Question: I'm developing a plugin for SonarQube that adds (among other things) a new page where a user can upload a profile picture. To accomplish this, I need to get the id of the currently logged in User. First, I tried this:
'''
<p>The Current User Id = <%=@User.id-%></p>
'''
The result:
> The Current User Id = 4
There are only two users in my instance of Sonar with IDs of 1 and 2, so I knew this couldn't be correct. So I tried this:
'''
<p>The Current User Id = <%=@User.id-%></p>
<p>The Current Project Id = <%=@User.id-%></p>
'''
The result:
> The Current User Id = 4
The Current Project Id = 4
I then noticed that the Windows CMD window had this text in it after I viewed the page:
> warning: Object#id will be deprecated; use Object#object_id
So I tried this:
'''
<p>The Current User Id = <%=@User.user_id-%></p>
'''
The result was this:

So, how do I get the id of the currently logged in User on a page in my plugin?
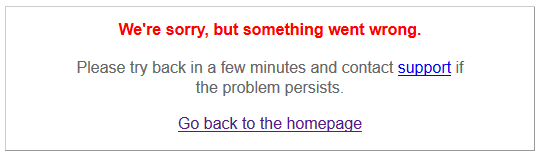
Answer: If a user is logged in, you have acccess to a "current_user" variable.
See for instance the <URL> that display info about the current user in SonarQube.